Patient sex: F
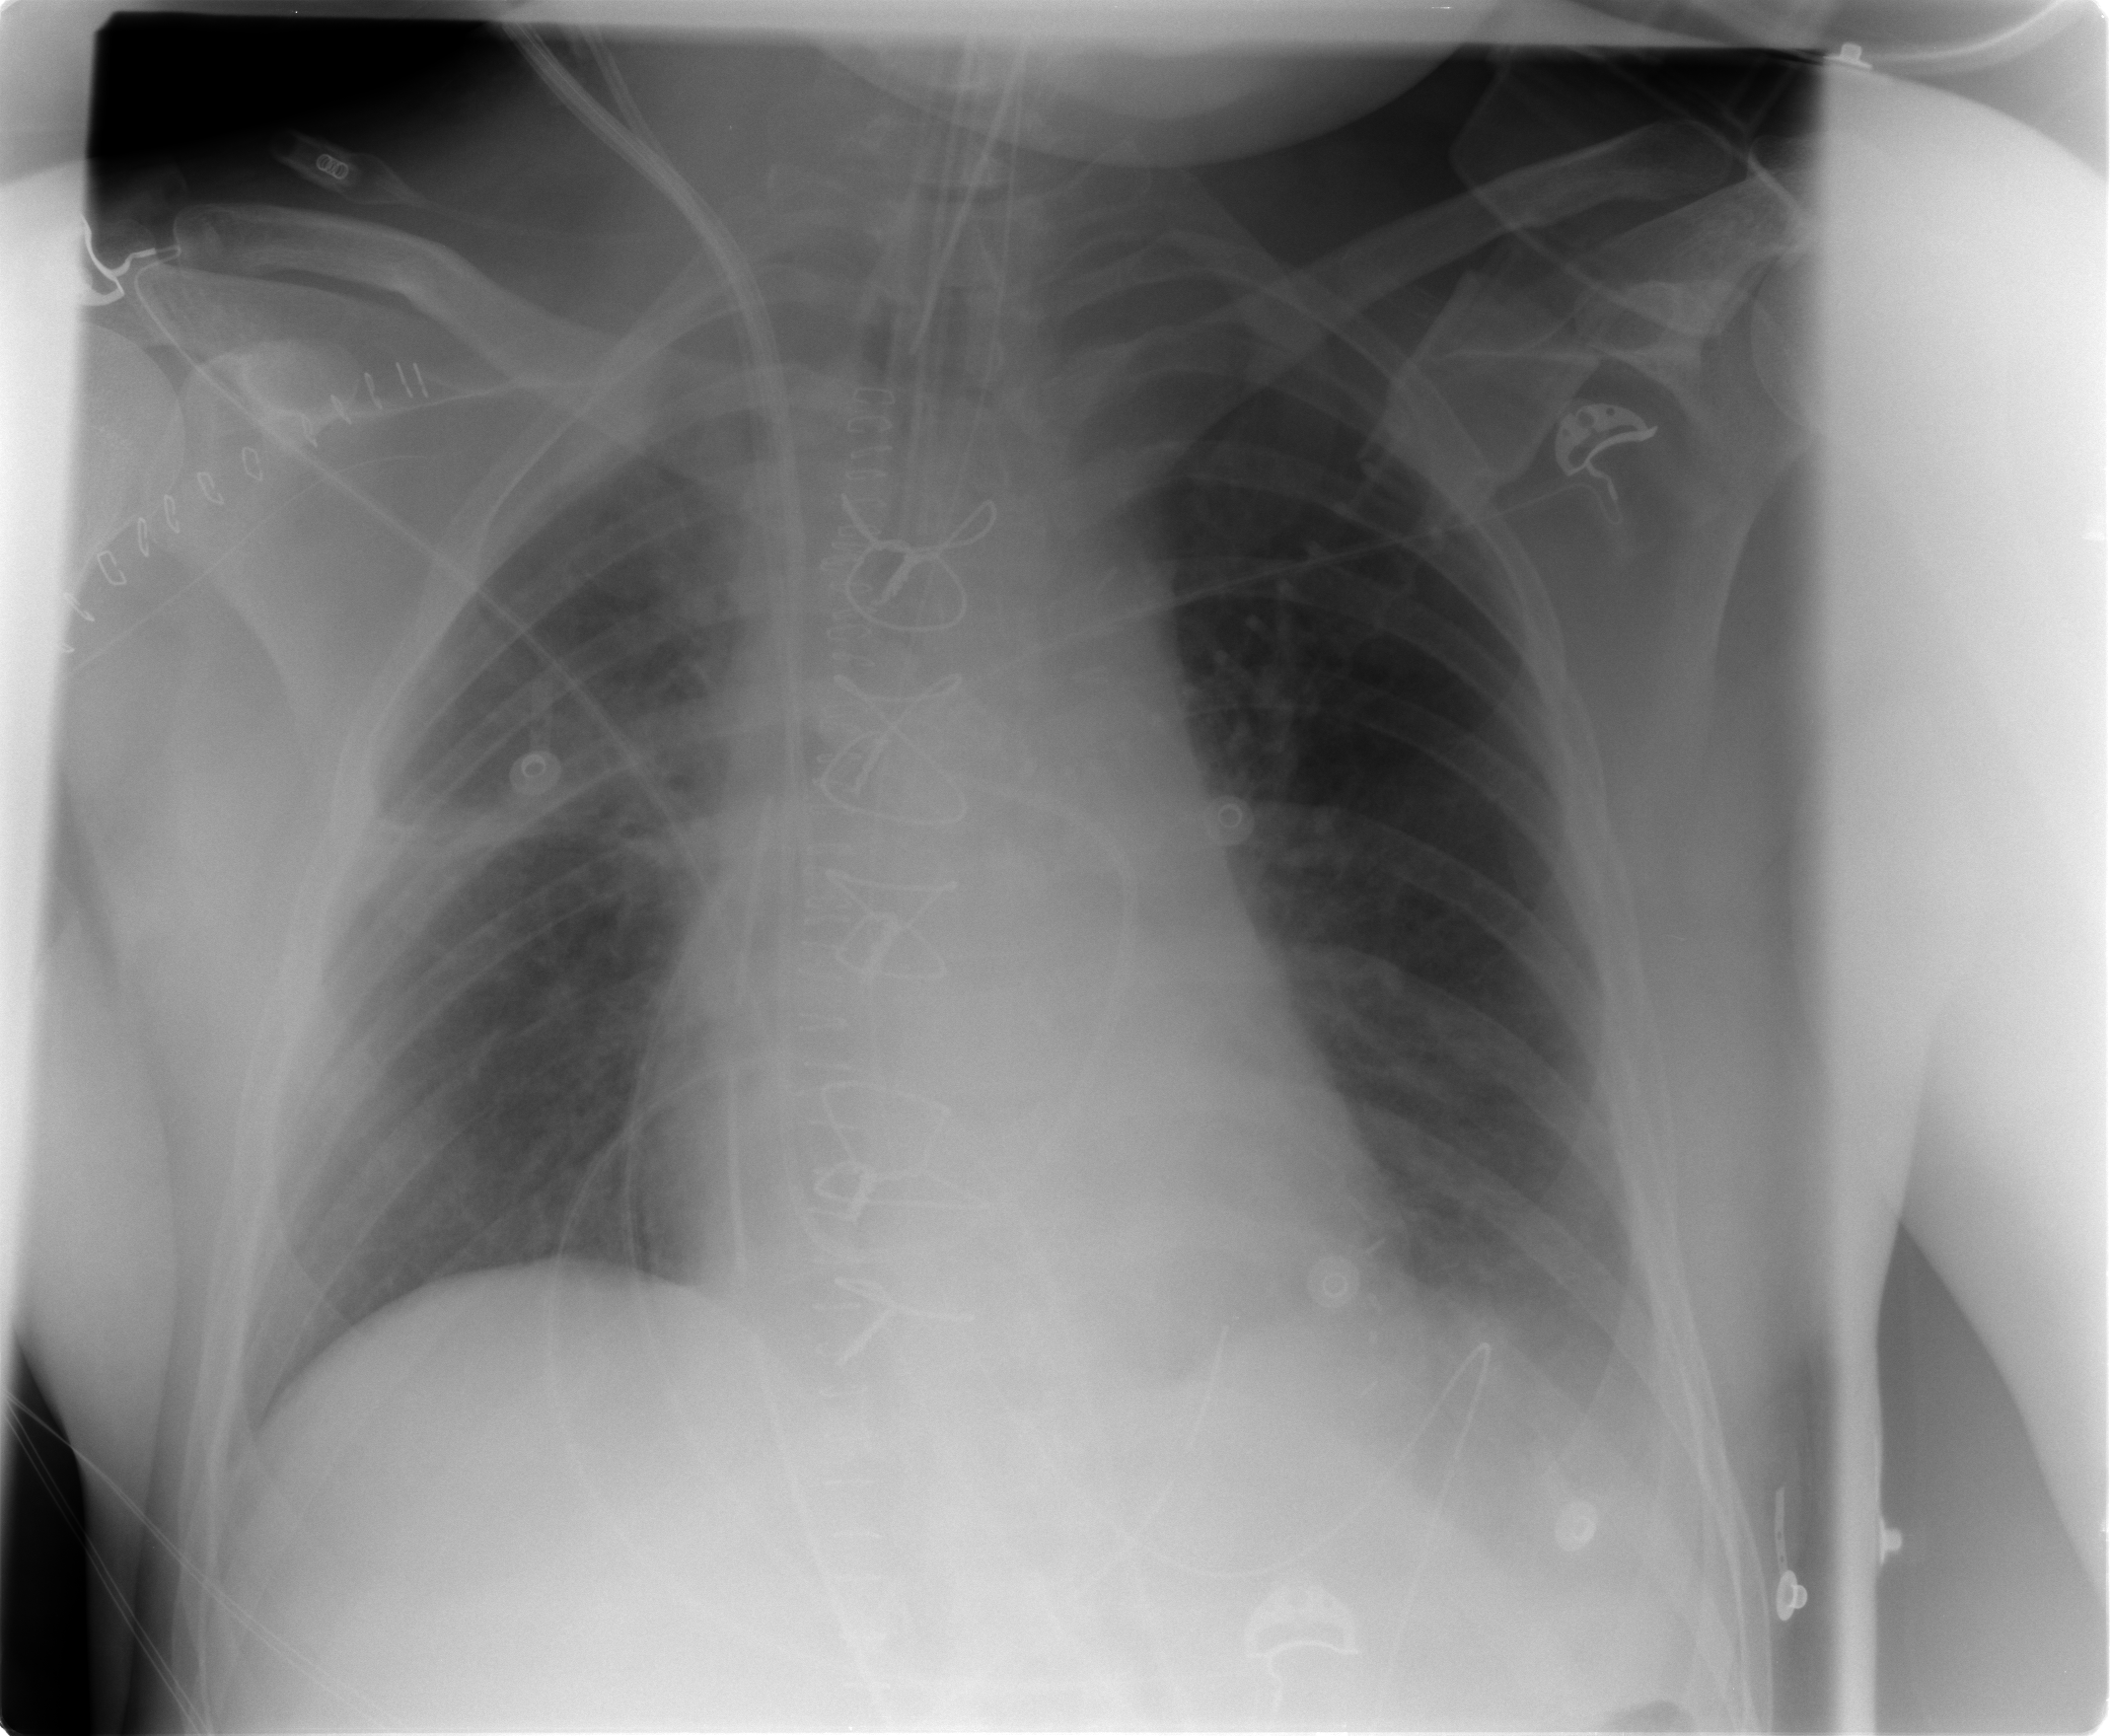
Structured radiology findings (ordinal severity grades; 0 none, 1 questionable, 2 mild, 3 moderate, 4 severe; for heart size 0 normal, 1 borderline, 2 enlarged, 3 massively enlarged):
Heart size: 0
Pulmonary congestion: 1
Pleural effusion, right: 0
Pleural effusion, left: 2
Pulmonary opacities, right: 0
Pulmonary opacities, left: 0
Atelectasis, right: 1
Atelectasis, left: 1